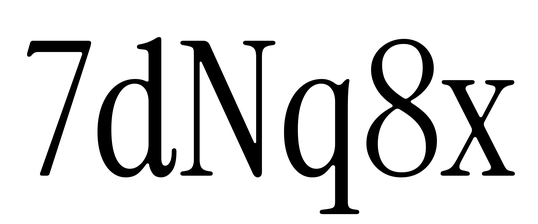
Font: InstrumentSerif-Regular